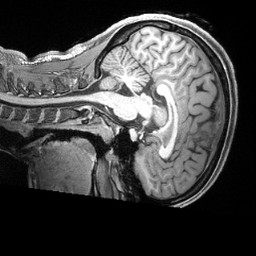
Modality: T1w
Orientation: sagittal
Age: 24
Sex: female
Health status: ill
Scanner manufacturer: siemens
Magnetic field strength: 3 T
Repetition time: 2.4 s
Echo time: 0.00222 s